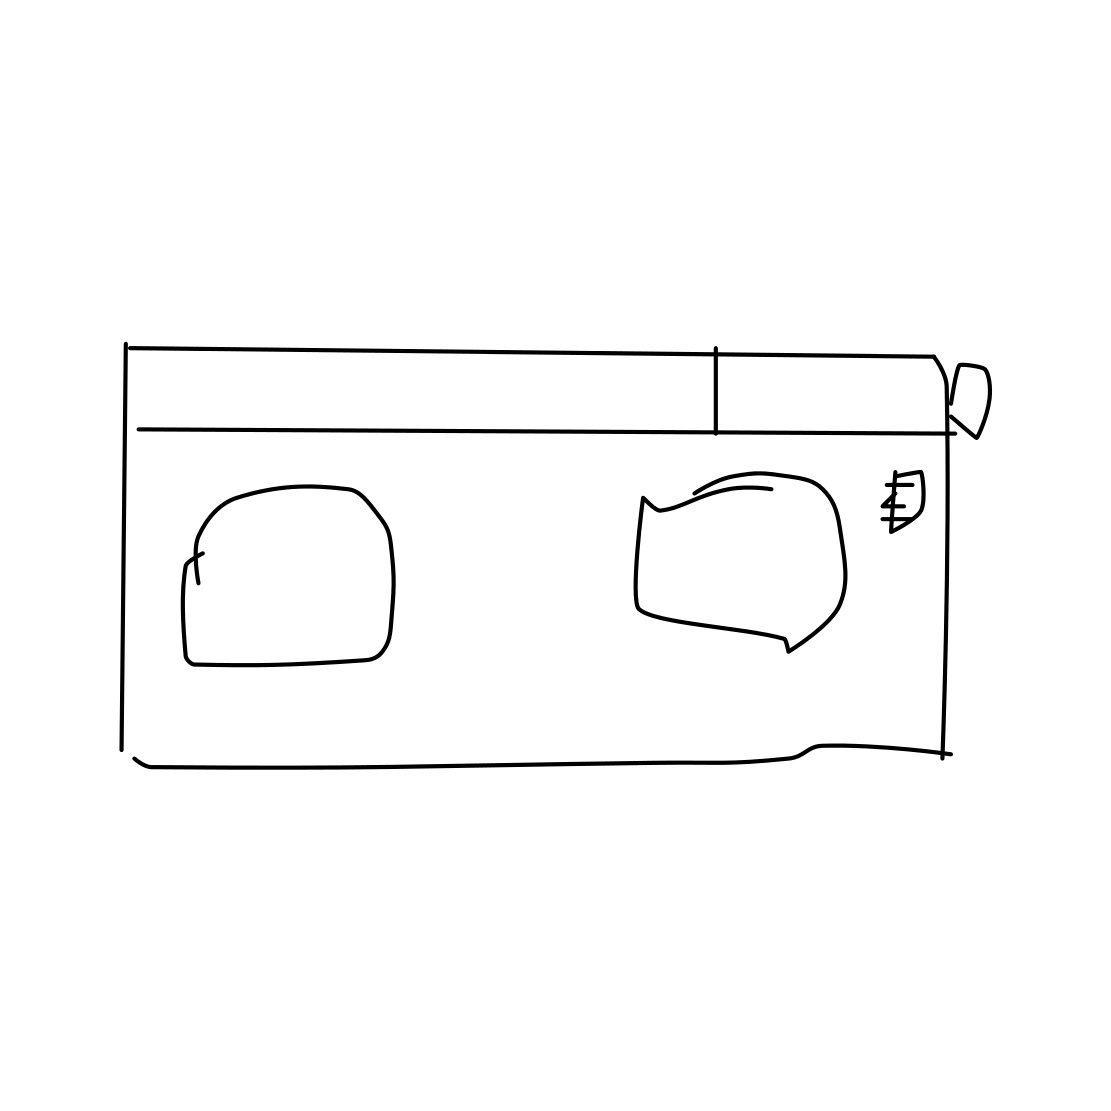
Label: radio